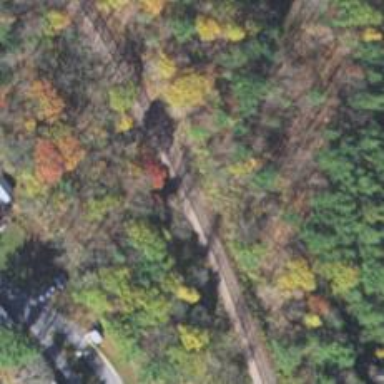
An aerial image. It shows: Railway track.